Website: macys
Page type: billing-address
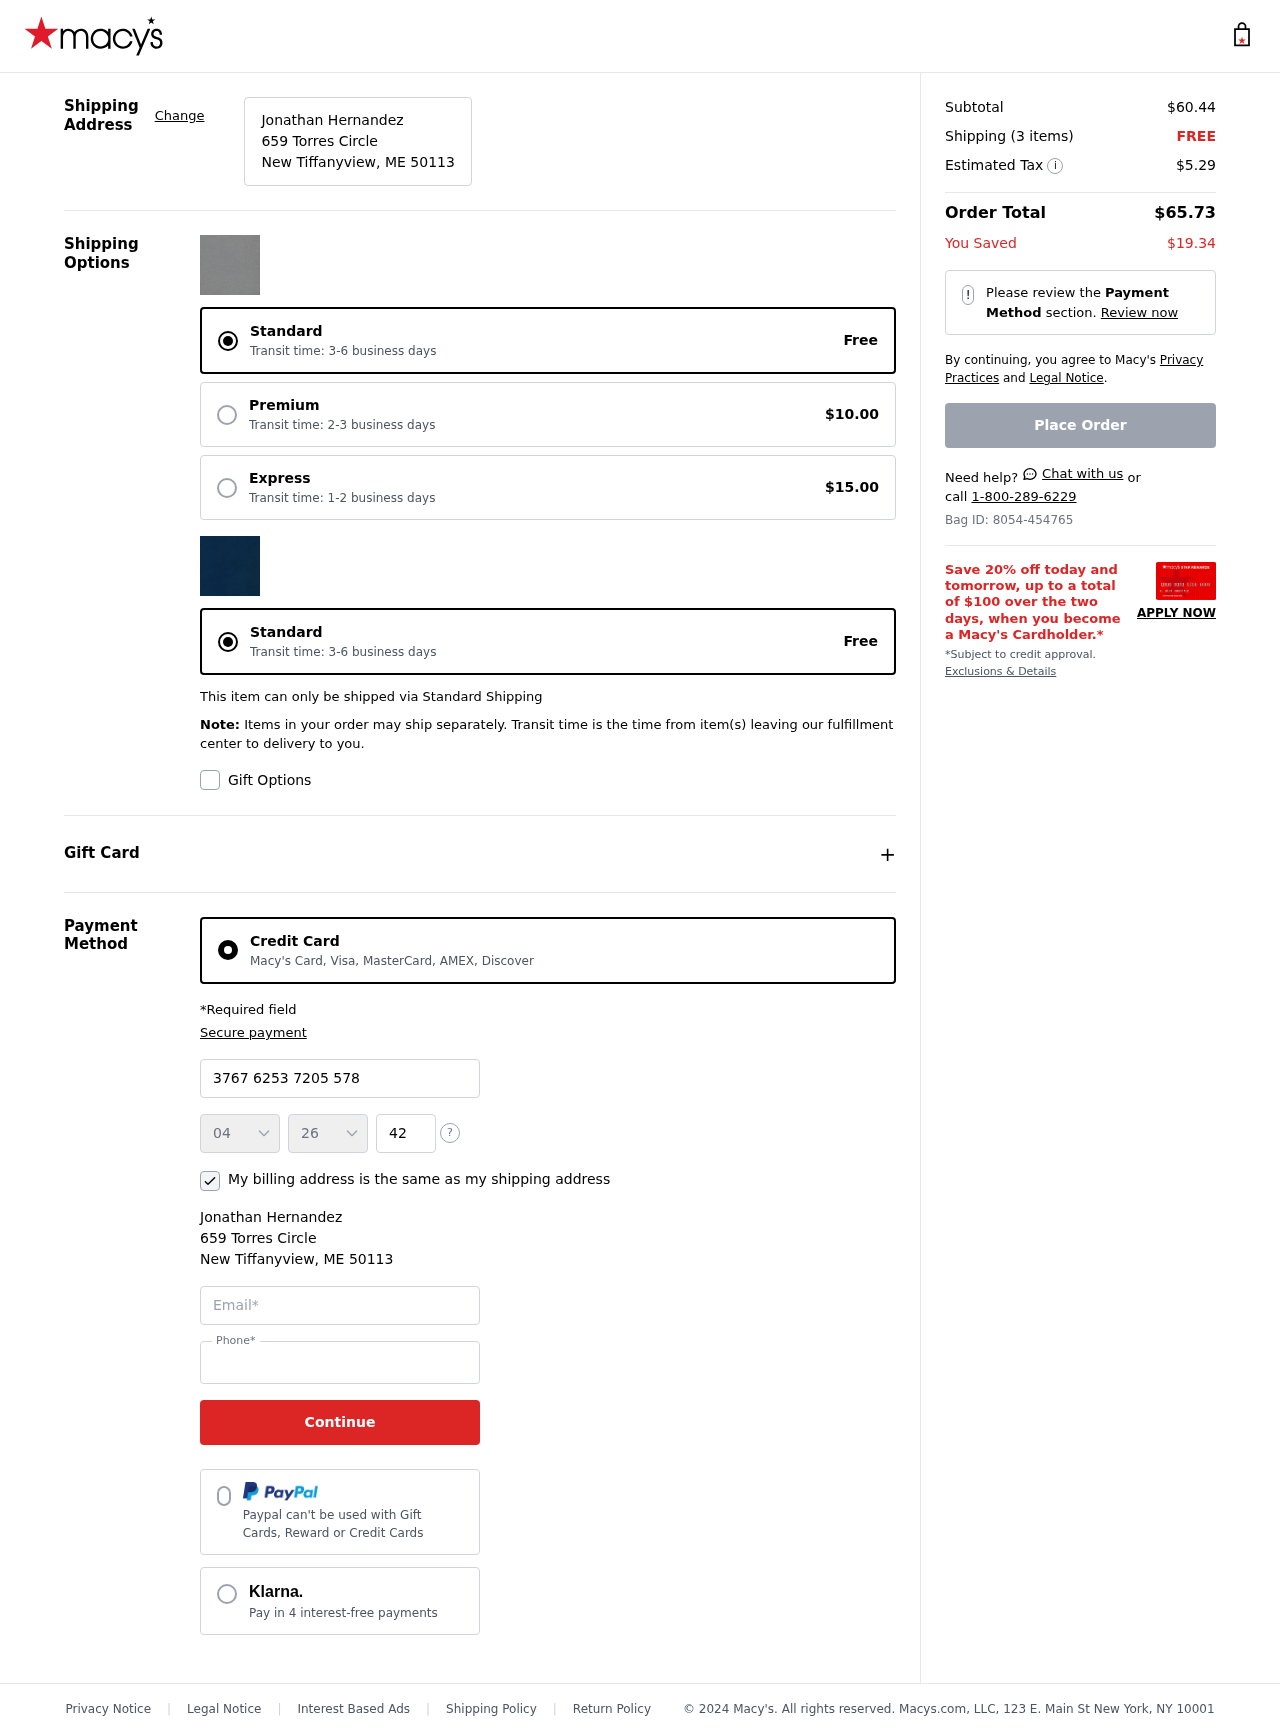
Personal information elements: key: PII_CARD_CVV
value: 4291
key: PII_CARD_EXPIRY_MONTH
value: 04
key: PII_CARD_EXPIRY_YEAR
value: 26
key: PII_CARD_NUMBER
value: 3767 6253 7205 578
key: PII_CITY_STATE_ZIP
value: New Tiffanyview, ME 50113
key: PII_EMAIL
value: jonathan.hernandez@hotmail.com
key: PII_FULLNAME
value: Jonathan Hernandez
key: PII_PHONE
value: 4437195455
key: PII_STREET
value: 659 Torres Circle
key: PII_FULLNAME2
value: Jonathan Hernandez
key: PII_STREET2
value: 659 Torres Circle
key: PII_CITY_STATE_ZIP2
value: New Tiffanyview, ME 50113
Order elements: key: ORDER_SUBTOTAL
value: $60.44
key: ORDER_NUM_ITEMS
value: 3
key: ORDER_SHIPPING_COST
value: FREE
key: ORDER_TAX
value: $5.29
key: ORDER_TOTAL
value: $65.73
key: ORDER_SAVINGS
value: $19.34
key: ORDER_ID
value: Bag ID: 8054-454765